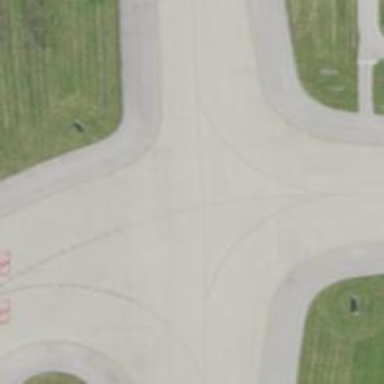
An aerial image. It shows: Image of taxiway at airport.